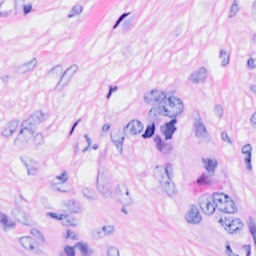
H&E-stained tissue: Breast